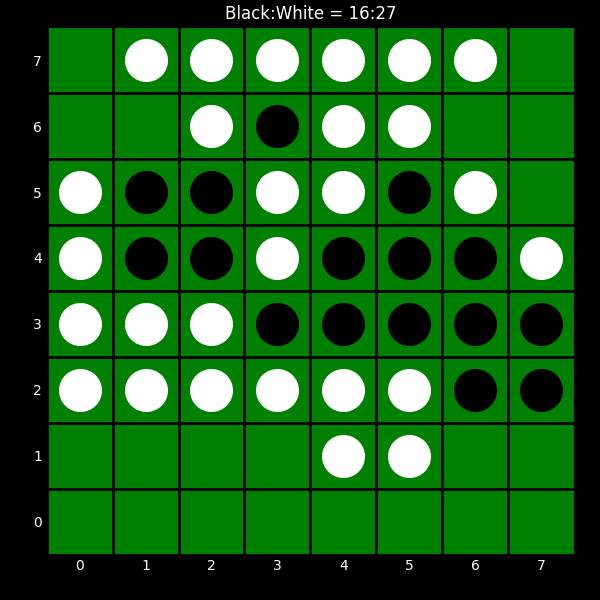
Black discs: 16
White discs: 27